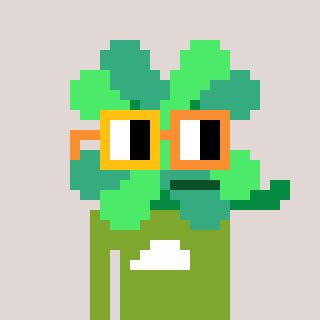
a pixel art character with square yellow and orange glasses, a clover-shaped head and a slimegreen-colored body on a warm background